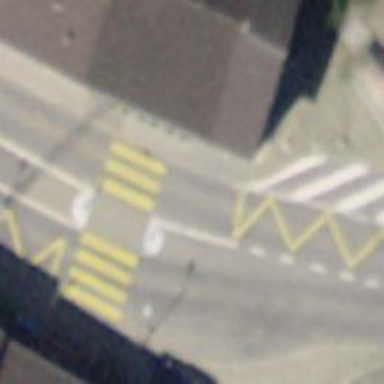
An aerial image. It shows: Primary road with asphalt surface.